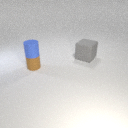
small brown rubber cylinder below small blue rubber cylinder